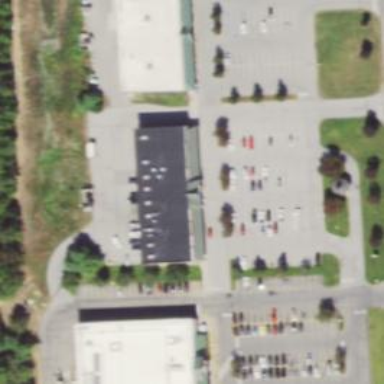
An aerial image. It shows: Fitness centre on leisure land.